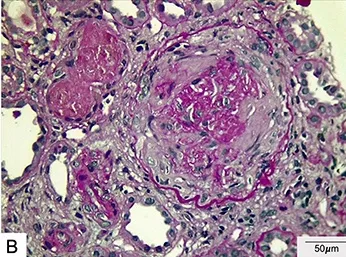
Light microscopy. The sample contained 21 glomeruli and fourteen (67%) showed global sclerosis. All the glomeruli are surrounded by crescents. The interstitial space is enlarged by marked fibrosis. Periodic acid-Schiff;. Scale bar 50 mum.
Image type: pathology (pas)